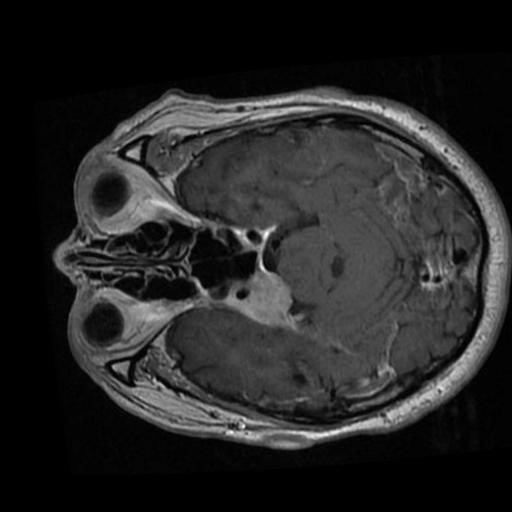
Label: brain_menin